Field crop: tomato
Growth stage: 1
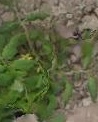
Species: tomato